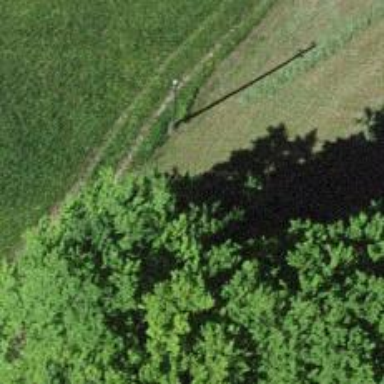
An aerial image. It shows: Utility pole in the area.